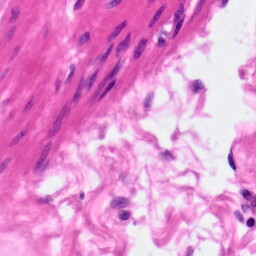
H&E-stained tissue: Pancreatic